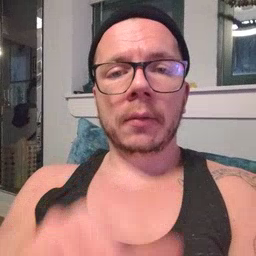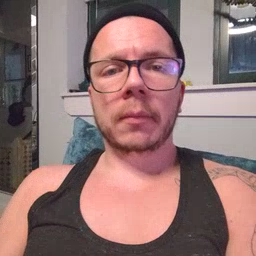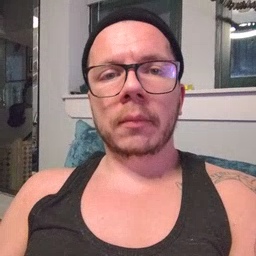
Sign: that